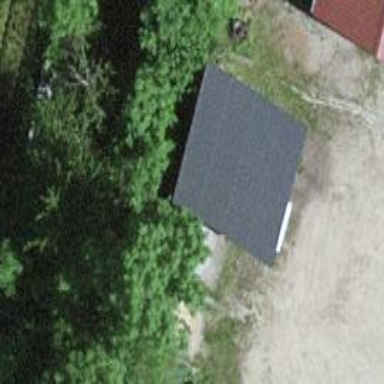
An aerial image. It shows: Shed.